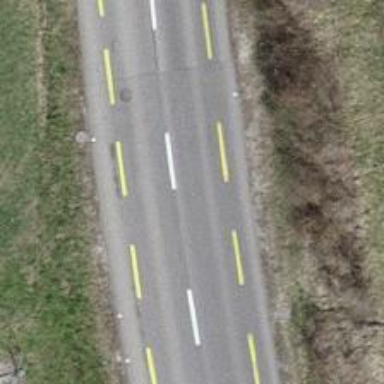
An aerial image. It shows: Secondary road with asphalt surface and designated cycle lane.